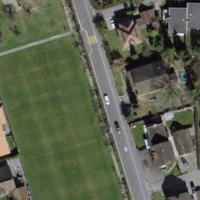
EUNIS habitat code: 54
Species observed at this site:
Anthoxanthum odoratum